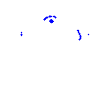
Particle: kaon